Question: Which animated character appears in two listed downloads?
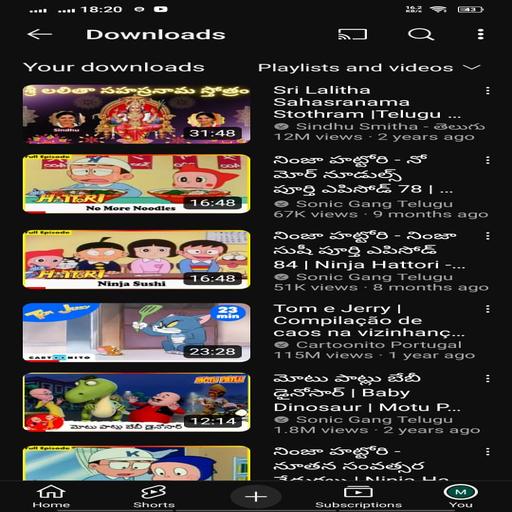
Answer: Ninja